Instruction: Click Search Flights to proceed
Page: home
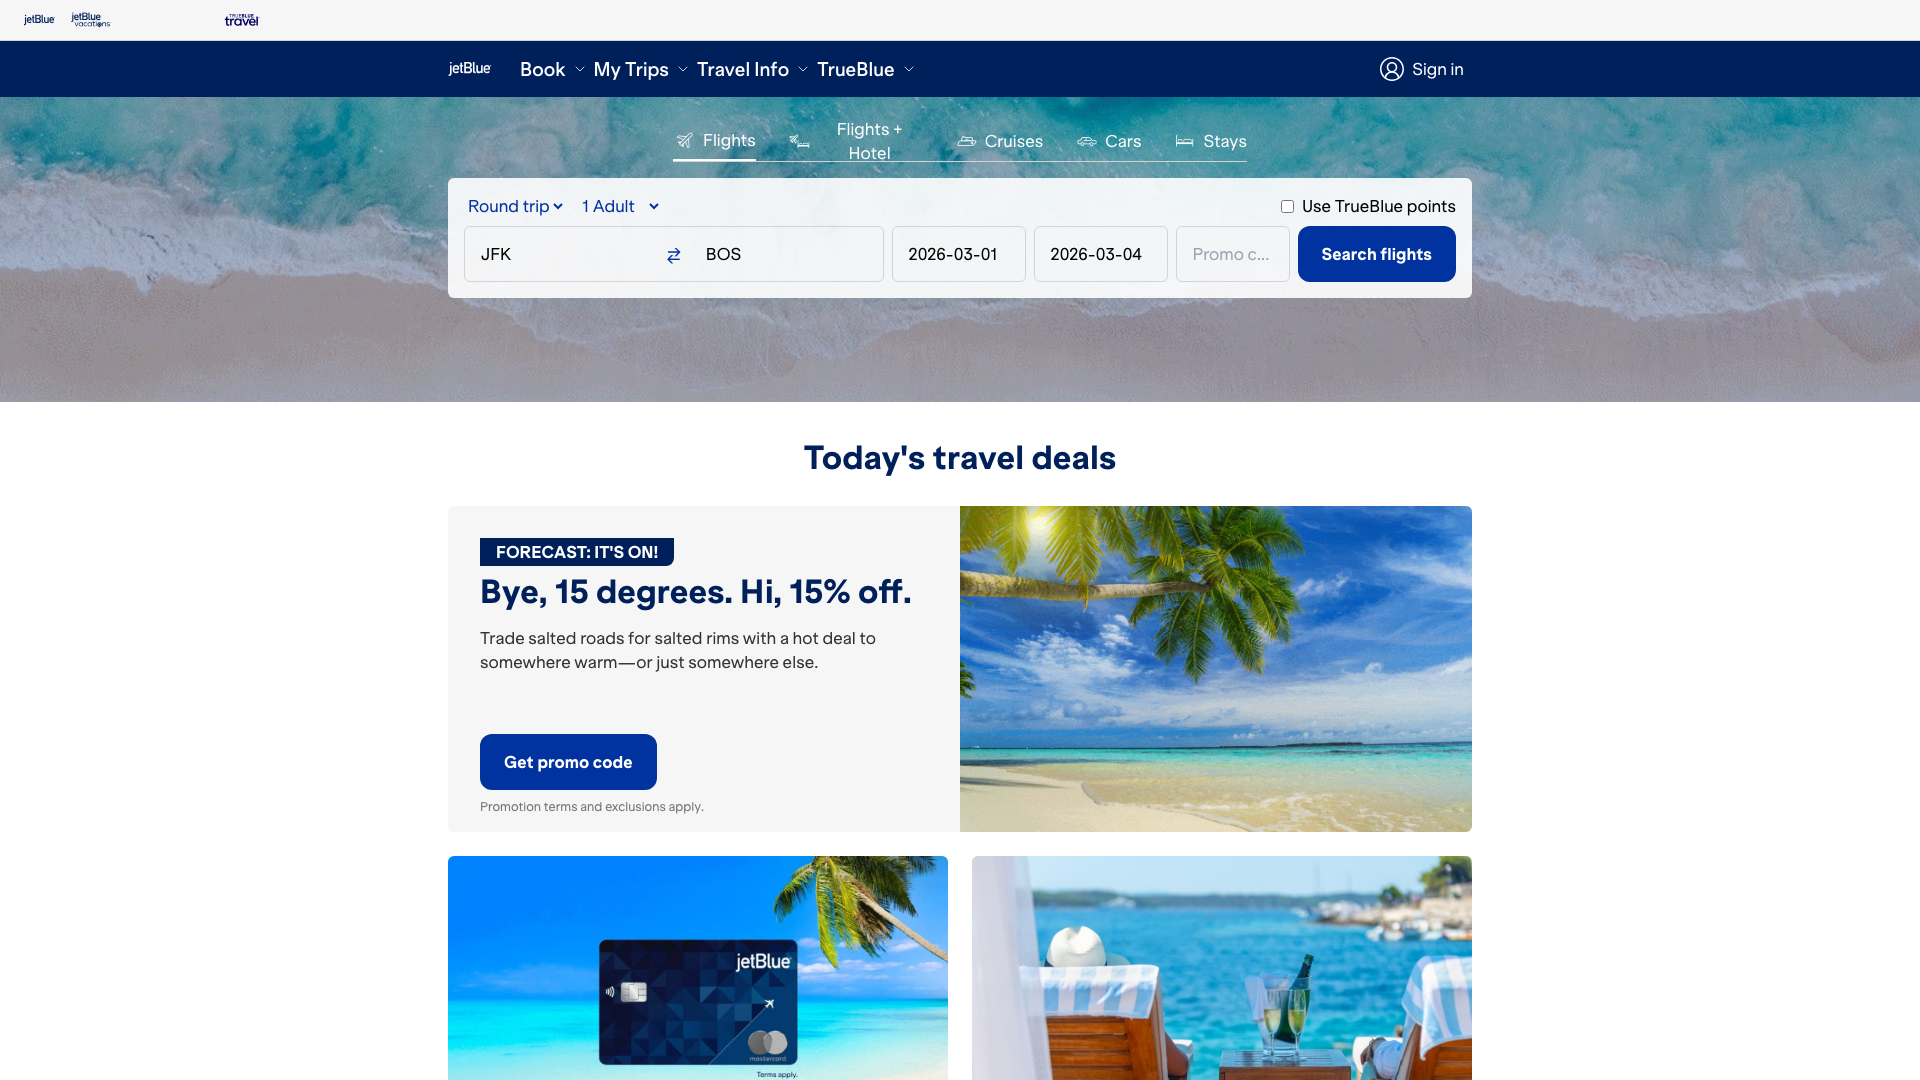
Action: click